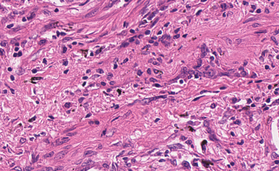
Tumor epithelial tissue: no
Tumor-associated stroma tissue: yes
Normal tissue: no